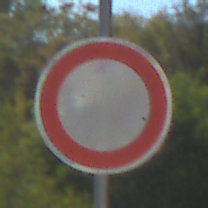
Verkehrszeichen: VerbotFahrzeugeAllerArt
Umgebung: Outdoor, Nature
Tageszeit: Midday
Wetter: Clear
Licht: Natural
Jahreszeit: Summer
Kontrast: HighContrast